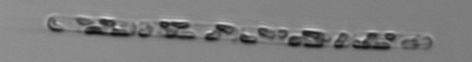
Label: Dactyliosolen_fragilissimus